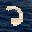
Label: 2